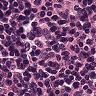
Metastatic tissue present: yes